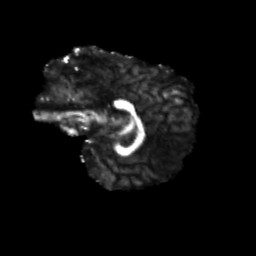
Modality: FA
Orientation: sagittal
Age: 10
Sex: male
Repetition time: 9.512 s
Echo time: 0.089 s